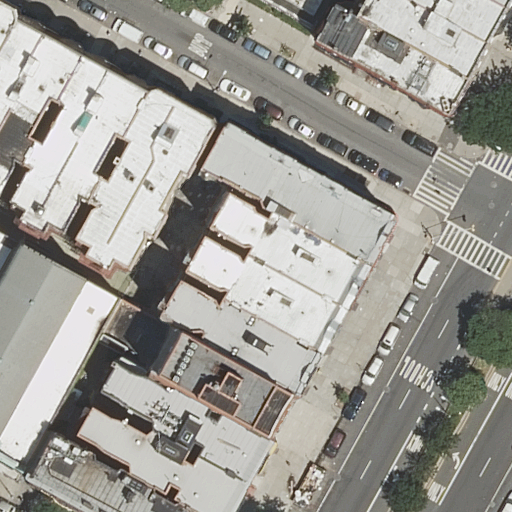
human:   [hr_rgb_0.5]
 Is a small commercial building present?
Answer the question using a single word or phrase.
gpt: no

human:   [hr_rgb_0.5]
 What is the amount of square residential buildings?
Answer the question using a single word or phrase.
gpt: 0

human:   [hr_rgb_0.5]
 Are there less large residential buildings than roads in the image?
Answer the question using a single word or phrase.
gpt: yes

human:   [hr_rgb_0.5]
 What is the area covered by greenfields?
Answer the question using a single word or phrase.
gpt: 0m2

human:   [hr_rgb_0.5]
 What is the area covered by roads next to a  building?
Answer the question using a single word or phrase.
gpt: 0m2

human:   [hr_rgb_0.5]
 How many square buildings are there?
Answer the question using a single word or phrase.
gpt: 0

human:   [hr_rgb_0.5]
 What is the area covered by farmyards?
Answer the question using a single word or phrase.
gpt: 0m2

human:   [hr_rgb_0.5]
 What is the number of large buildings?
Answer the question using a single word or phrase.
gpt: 1

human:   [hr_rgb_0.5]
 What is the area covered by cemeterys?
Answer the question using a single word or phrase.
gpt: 0m2

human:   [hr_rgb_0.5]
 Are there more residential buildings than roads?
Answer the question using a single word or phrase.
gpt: yes

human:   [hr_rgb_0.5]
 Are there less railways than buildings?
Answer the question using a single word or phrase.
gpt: yes

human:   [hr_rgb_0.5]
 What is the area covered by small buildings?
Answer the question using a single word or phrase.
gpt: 148m2

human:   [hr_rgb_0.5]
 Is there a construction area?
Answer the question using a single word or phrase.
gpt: no

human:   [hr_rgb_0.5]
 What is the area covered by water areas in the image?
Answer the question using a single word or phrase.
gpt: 0m2

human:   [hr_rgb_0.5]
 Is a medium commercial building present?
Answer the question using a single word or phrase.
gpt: no

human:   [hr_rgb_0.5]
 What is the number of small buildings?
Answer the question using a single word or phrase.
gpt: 4

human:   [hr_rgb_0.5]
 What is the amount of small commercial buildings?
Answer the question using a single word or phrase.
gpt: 0

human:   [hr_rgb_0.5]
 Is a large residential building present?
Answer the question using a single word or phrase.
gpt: yes

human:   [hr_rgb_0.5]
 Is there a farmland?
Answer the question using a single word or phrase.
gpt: no

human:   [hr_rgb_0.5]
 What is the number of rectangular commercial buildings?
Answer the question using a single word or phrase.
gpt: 0

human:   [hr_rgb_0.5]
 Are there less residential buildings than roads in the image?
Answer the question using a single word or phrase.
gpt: no

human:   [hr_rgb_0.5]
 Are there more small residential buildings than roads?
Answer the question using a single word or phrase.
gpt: no

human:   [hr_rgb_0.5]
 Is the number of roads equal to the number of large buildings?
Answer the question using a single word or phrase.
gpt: no

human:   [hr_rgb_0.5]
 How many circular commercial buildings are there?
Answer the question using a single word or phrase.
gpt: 0

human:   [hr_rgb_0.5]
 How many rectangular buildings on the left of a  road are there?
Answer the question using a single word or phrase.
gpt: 7

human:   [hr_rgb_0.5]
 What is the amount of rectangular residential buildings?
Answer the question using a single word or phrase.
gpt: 9

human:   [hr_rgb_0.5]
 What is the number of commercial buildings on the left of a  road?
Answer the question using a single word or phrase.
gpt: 0

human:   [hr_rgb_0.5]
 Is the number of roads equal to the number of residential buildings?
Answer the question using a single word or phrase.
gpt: no

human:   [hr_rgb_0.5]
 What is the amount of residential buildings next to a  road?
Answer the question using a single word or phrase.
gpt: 18

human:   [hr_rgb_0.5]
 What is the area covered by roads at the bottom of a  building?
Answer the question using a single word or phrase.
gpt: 0m2

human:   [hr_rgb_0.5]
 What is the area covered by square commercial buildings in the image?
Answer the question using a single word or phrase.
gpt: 0m2

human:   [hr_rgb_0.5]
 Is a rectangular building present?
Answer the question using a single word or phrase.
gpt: yes

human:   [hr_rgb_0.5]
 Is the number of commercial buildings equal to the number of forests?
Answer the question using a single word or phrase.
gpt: yes

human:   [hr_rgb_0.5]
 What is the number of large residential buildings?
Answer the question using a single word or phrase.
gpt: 1

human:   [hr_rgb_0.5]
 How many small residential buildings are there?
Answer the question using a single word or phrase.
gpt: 4

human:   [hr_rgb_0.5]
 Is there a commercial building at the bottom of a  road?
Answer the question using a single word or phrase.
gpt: no